You are looking at the wavelet scalogram of a bearing's acceleration signal. Determine the bearing's health state. Answer with exactly one of: normal, inner_race, outer_race, ball.
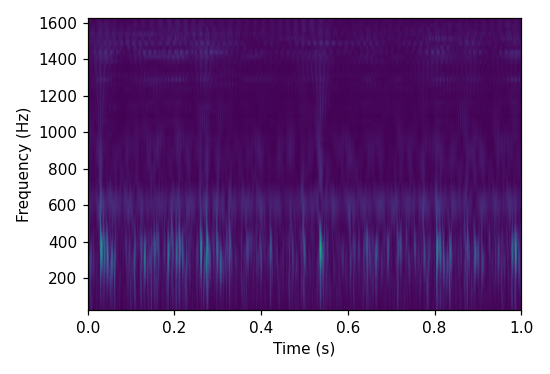
Answer: ball